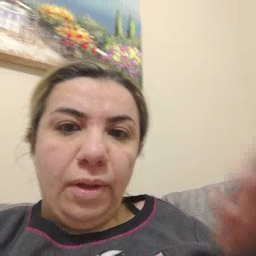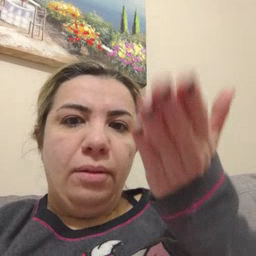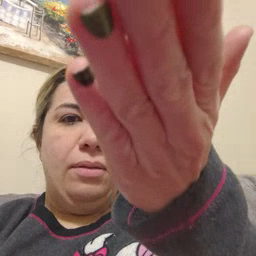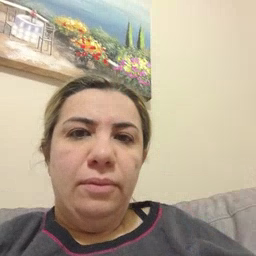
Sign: there